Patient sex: M
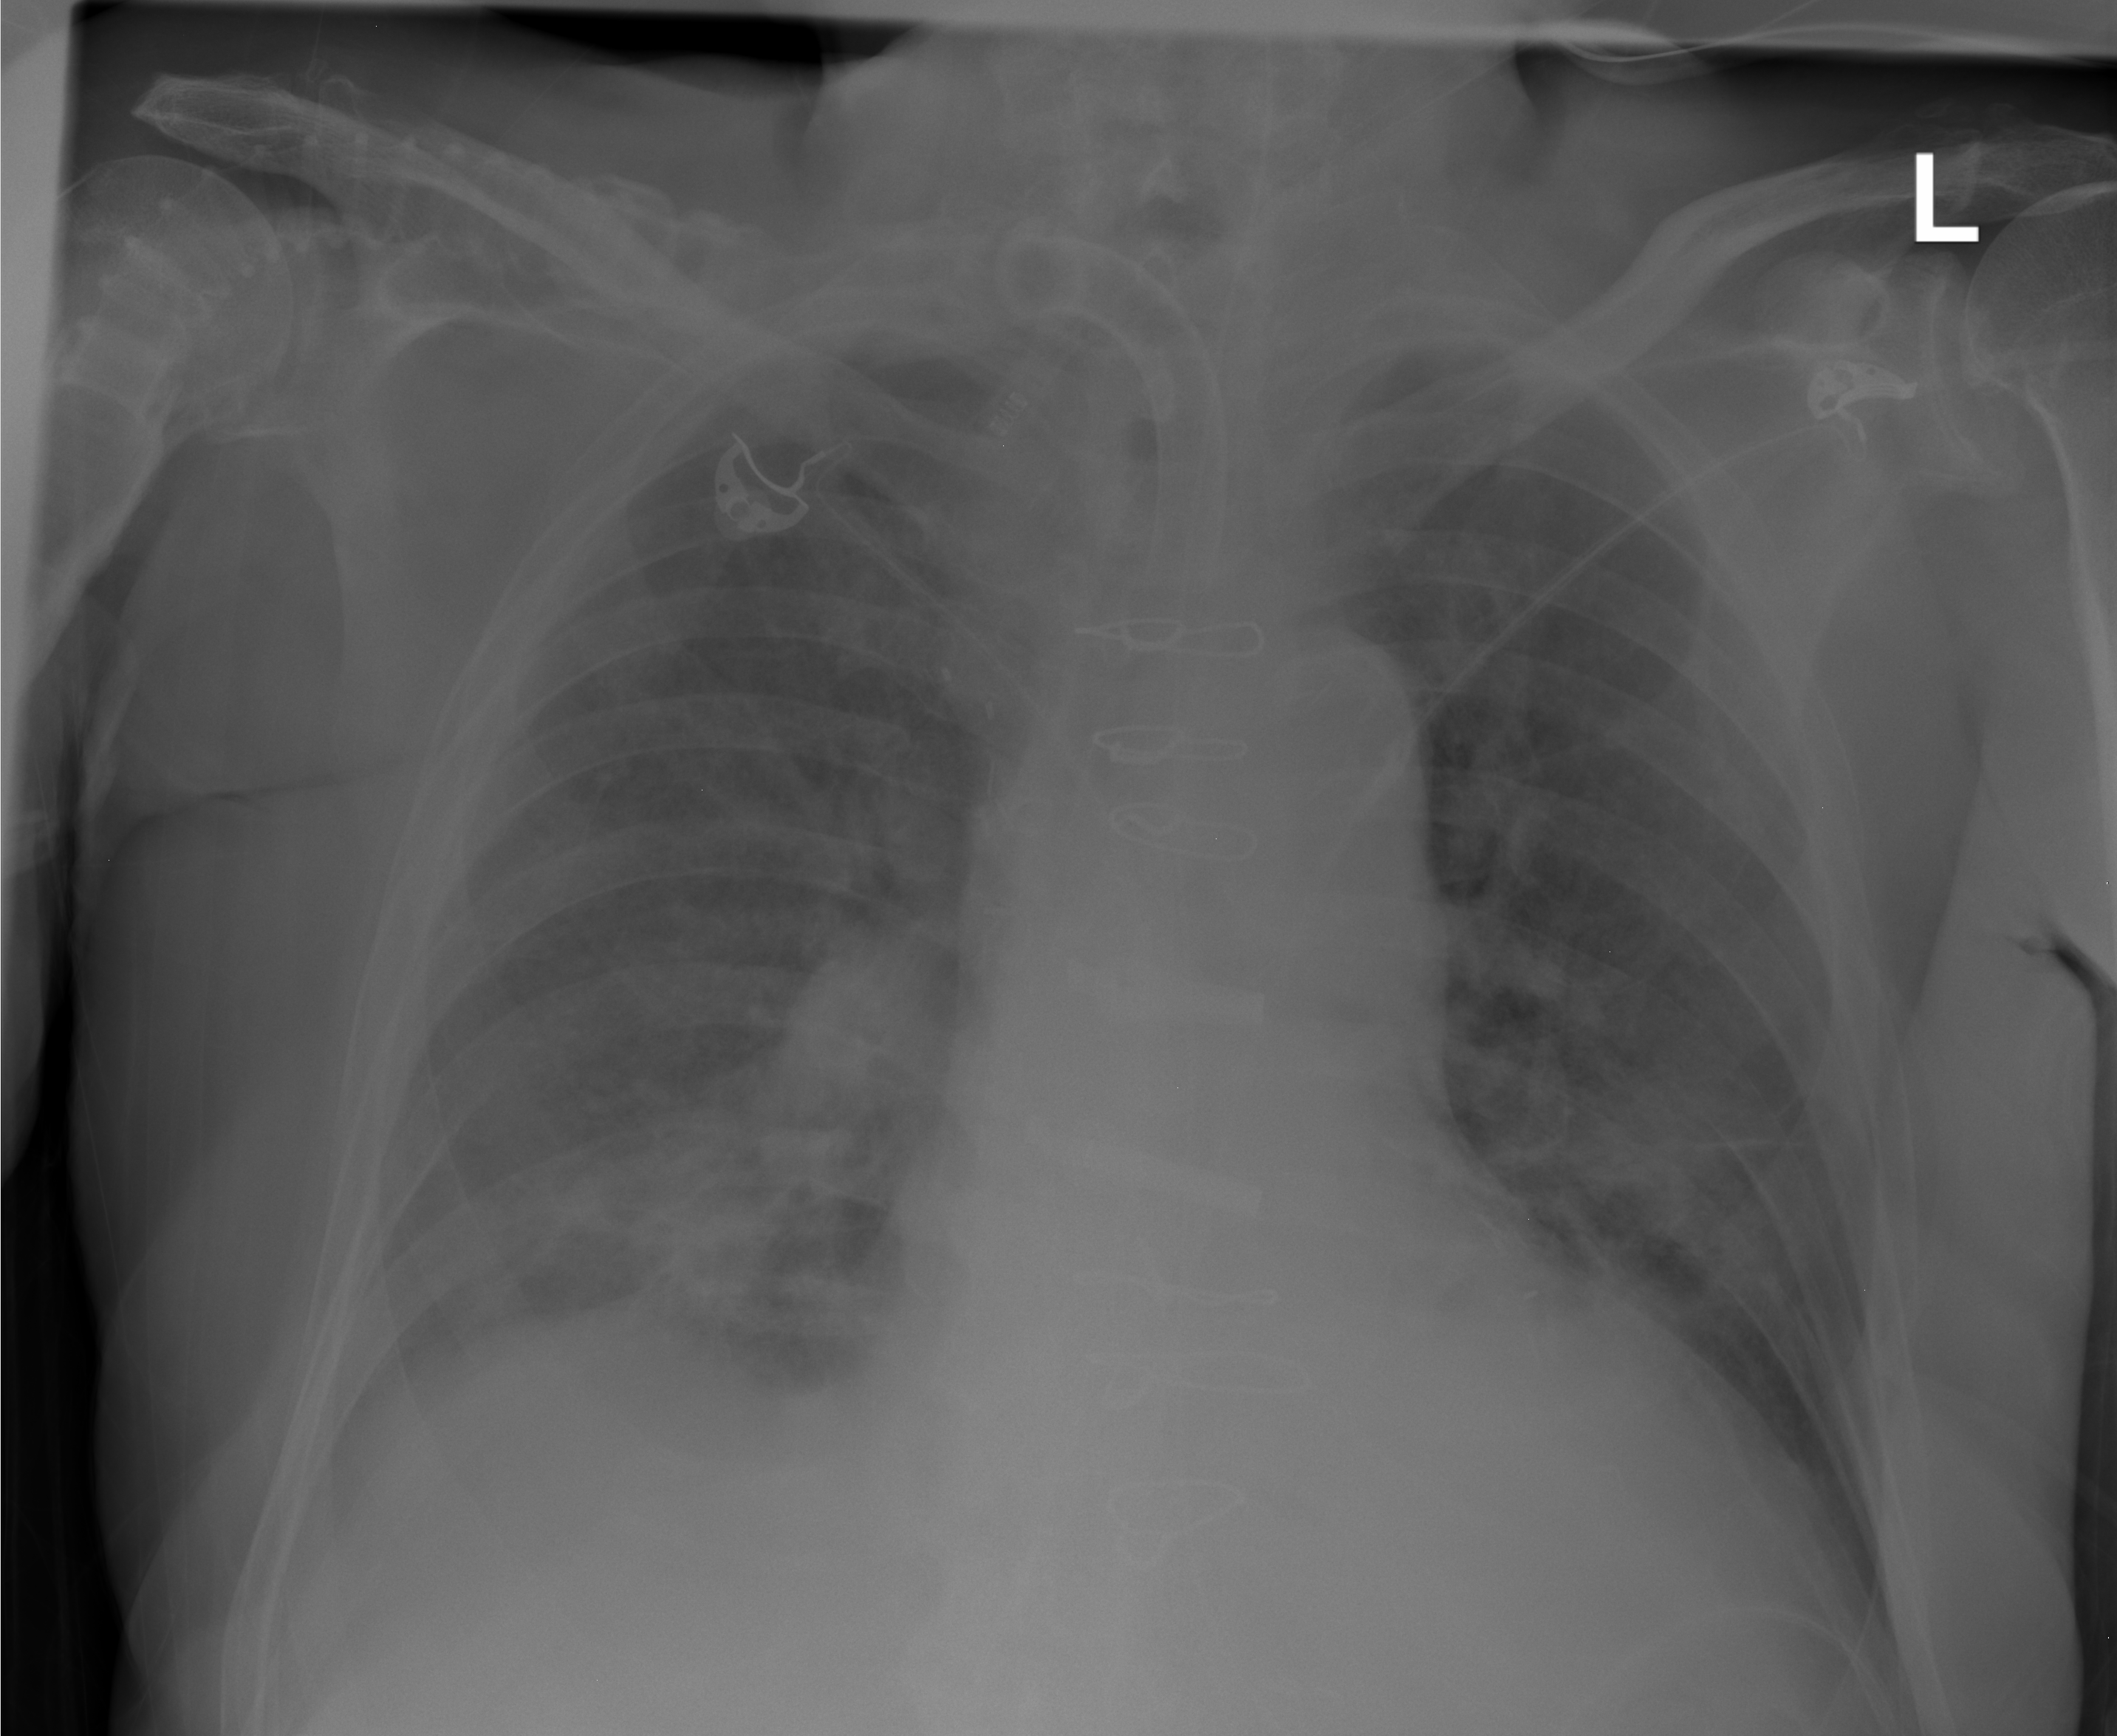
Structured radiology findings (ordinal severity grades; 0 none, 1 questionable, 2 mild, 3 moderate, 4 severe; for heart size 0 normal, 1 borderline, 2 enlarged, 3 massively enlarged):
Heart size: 2
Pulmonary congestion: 2
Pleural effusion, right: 2
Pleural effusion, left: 0
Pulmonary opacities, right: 2
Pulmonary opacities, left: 3
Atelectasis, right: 3
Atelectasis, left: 2